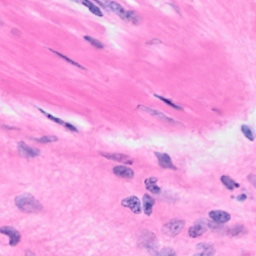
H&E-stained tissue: Breast